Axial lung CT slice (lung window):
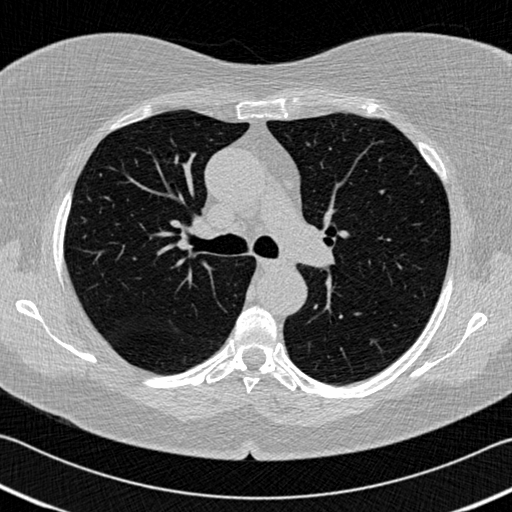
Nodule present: no